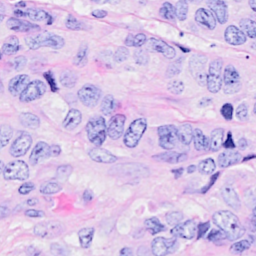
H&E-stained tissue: Breast